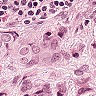
Metastatic tissue present: yes